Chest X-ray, PA view. Patient: 55 years old, sex F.
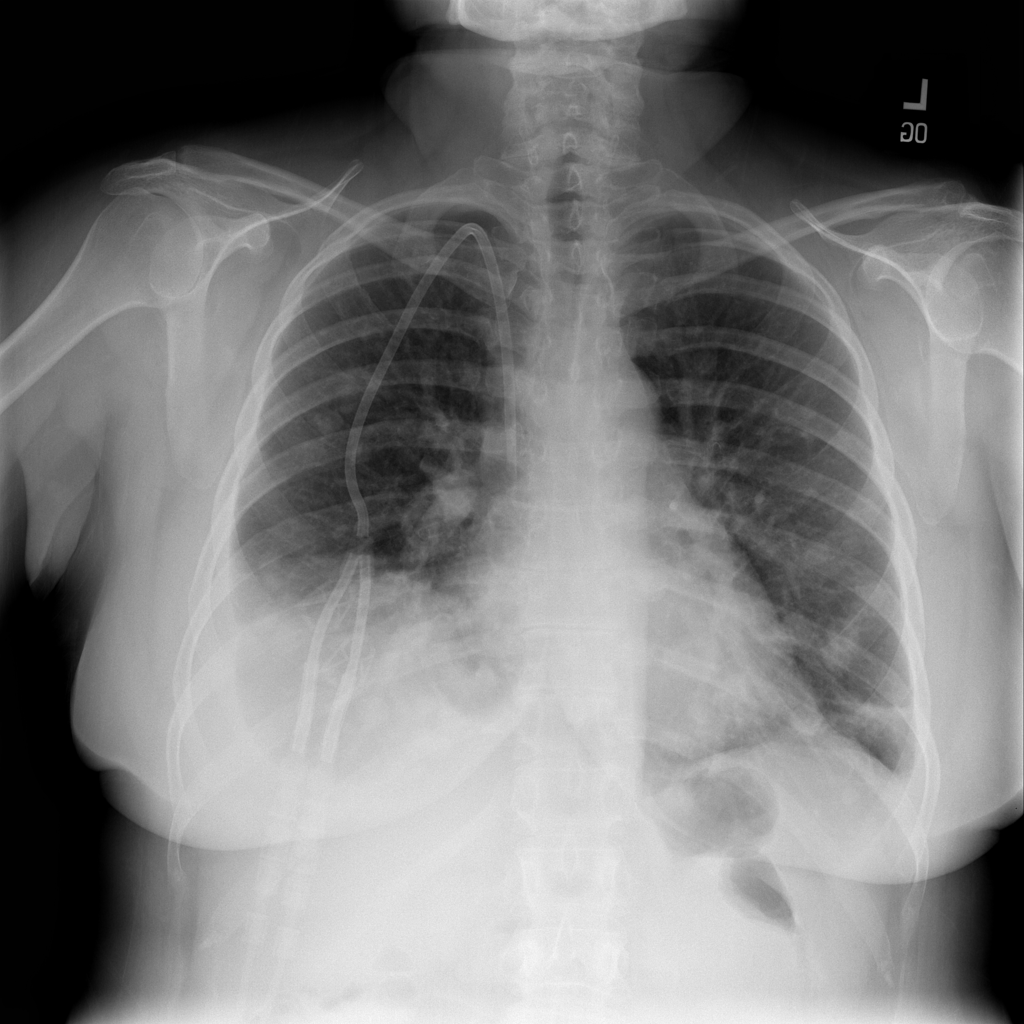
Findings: Atelectasis, Effusion